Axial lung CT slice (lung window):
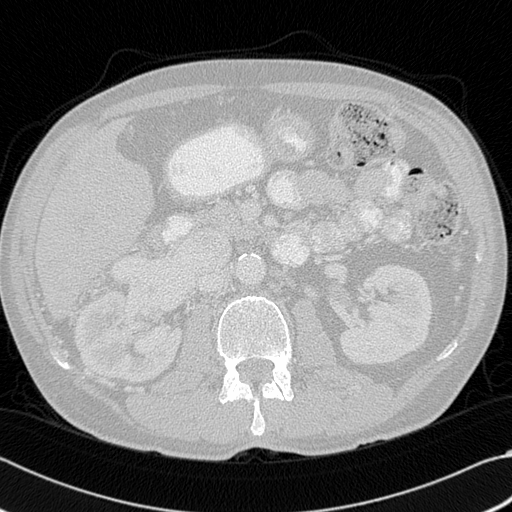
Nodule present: no